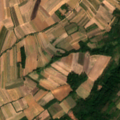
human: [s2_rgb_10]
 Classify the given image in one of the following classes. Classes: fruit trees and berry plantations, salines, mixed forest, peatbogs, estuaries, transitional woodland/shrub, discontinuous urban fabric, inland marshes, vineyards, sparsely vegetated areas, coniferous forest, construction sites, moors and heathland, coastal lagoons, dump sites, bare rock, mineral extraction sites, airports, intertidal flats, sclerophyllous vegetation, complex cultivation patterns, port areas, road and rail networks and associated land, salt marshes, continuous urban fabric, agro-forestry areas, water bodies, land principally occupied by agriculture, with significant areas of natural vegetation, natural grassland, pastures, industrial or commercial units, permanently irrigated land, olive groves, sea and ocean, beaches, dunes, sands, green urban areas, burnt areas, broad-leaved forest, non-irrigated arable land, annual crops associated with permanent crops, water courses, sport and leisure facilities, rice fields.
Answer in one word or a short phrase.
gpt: non-irrigated arable land, complex cultivation patterns, land principally occupied by agriculture, with significant areas of natural vegetation, broad-leaved forest